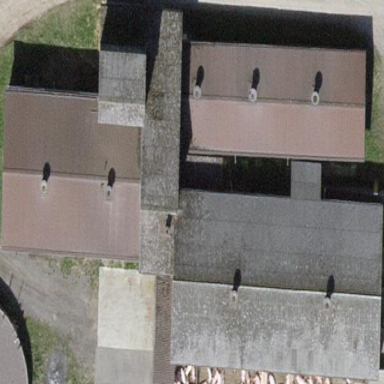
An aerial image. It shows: Stable building.